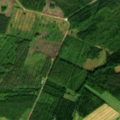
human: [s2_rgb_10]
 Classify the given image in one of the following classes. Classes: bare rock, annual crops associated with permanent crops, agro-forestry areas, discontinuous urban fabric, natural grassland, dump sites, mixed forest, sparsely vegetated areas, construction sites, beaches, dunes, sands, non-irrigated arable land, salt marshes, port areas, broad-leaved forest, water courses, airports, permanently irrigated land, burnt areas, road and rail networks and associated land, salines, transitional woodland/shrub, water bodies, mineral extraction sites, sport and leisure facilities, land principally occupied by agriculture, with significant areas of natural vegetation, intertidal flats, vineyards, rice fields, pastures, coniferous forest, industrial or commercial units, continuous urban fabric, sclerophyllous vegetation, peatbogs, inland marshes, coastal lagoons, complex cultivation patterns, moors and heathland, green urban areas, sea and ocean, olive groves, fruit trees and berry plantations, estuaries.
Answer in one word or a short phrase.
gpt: mixed forest, transitional woodland/shrub